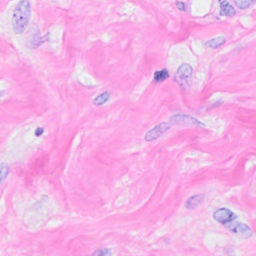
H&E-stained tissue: Breast